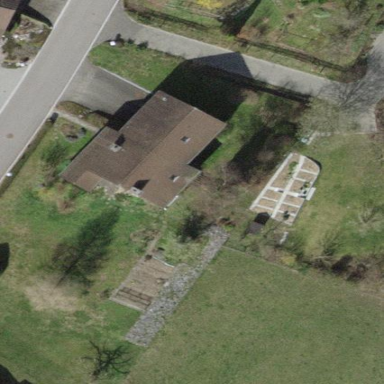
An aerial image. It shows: Detached building with gabled roof.